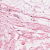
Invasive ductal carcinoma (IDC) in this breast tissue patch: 0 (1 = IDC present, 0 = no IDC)